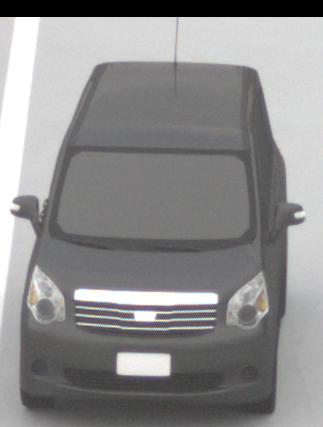
Make: Toyota
Model: Noah
Detailed model: Voxy R70G
Model produced from: 2007
Model produced until: 2013
Doors: 5
Color: gray
Road condition: dry road
Daytime: morning or afternoon
Contrast: low contrast